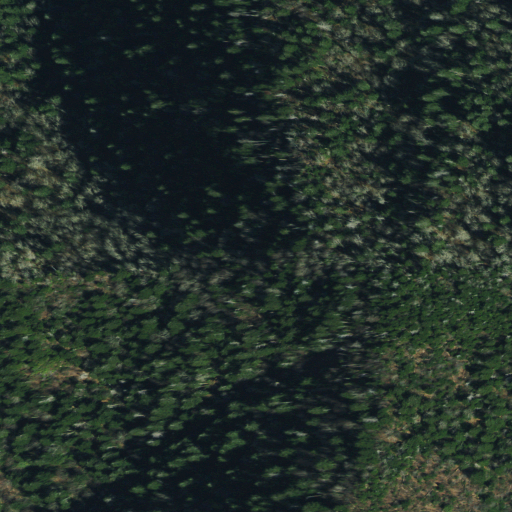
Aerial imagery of ridge(s) in Tennessee named Anakeesta Ridge containing evergreen forest and mixed forest